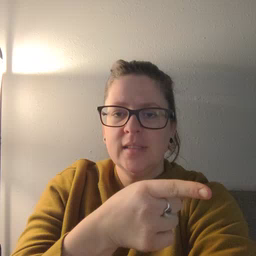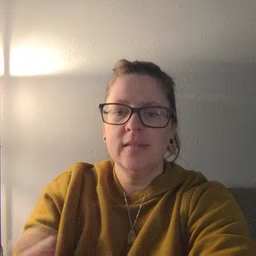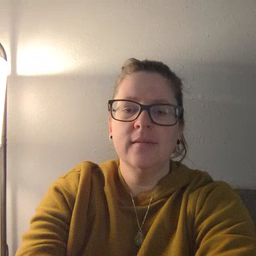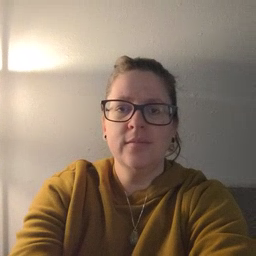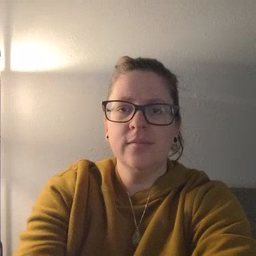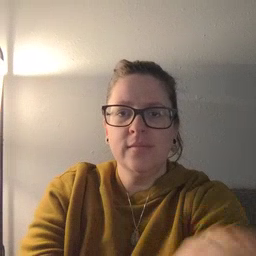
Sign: hesheit